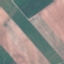
Land use / land cover class: AnnualCrop